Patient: sex M, age 26
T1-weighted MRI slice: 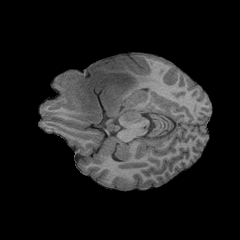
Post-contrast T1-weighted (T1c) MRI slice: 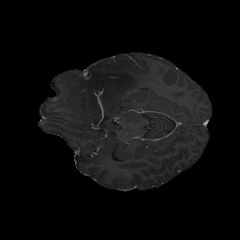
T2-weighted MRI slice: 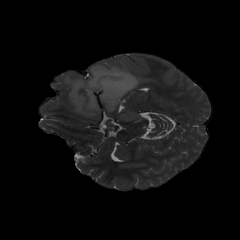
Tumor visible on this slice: yes
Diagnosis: Astrocytoma, IDH-mutant
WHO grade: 3